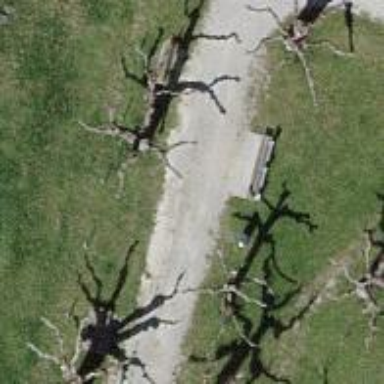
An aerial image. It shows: Tree in park.